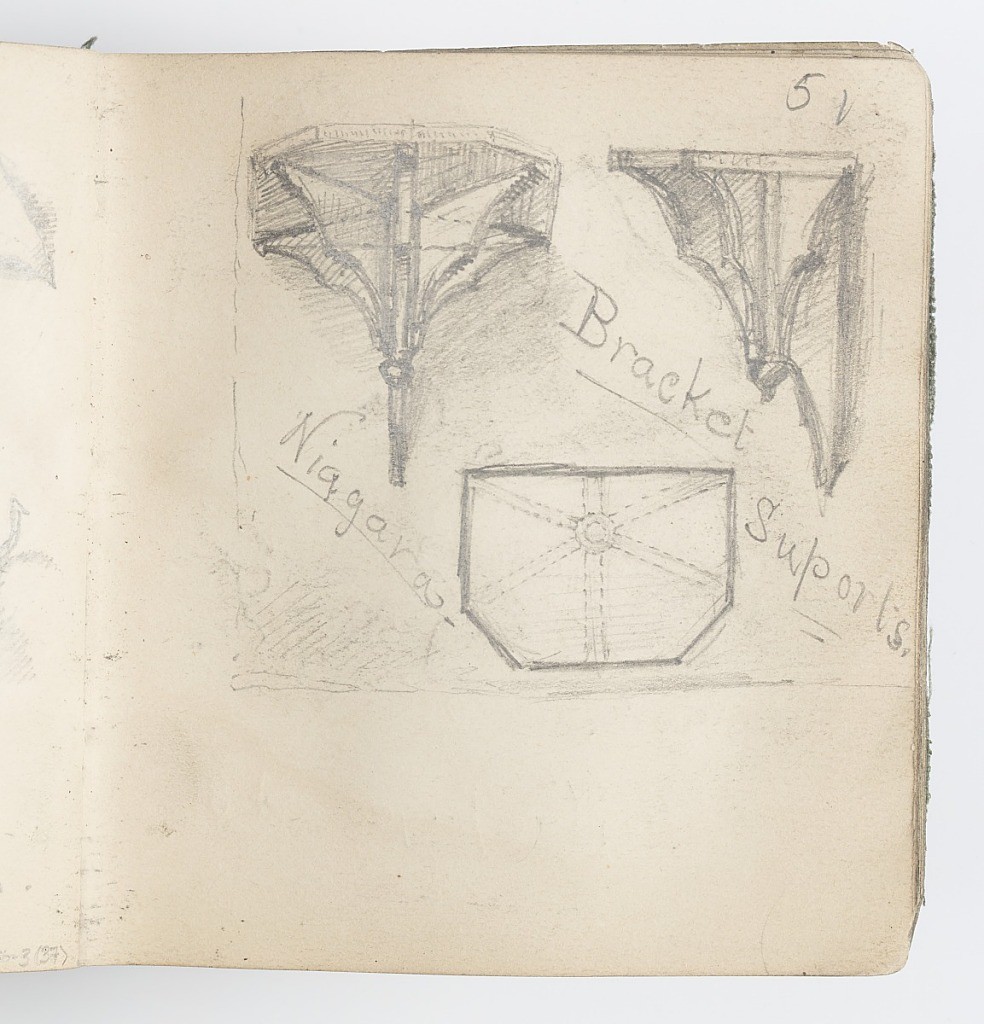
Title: Sketchbook Page: Bracket Supports, Niagara
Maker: Kenyon Cox, American, 1856–1919
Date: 1874
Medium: Graphite on paper
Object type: Sketchbook folio
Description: Recto: Sketches of bracket supports from the side and above.
Verso: Sketch of five-pronged leaf, above; sketch of flower with three petals, below.